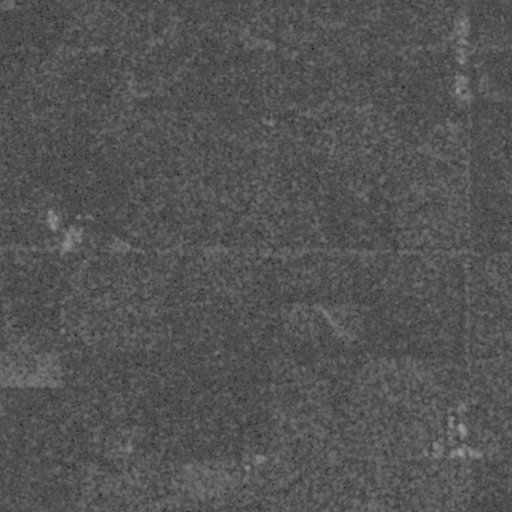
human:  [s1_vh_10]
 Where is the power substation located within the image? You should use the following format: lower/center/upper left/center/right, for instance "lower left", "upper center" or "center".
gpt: The power substation is located in the upper center of the image.
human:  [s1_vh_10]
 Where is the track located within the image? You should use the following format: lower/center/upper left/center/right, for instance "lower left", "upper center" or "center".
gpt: There is no track in the image.

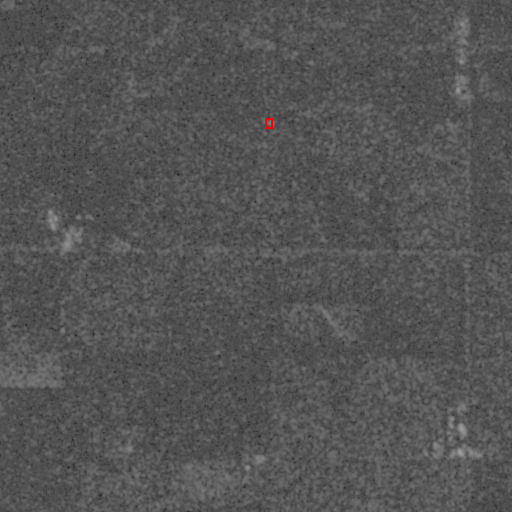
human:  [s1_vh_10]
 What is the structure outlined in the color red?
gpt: The structure outlined in red is a power substation.
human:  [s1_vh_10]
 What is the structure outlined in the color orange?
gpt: There is no orange outline.